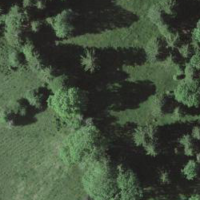
EUNIS habitat code: 44
Species observed at this site:
Prunus avium